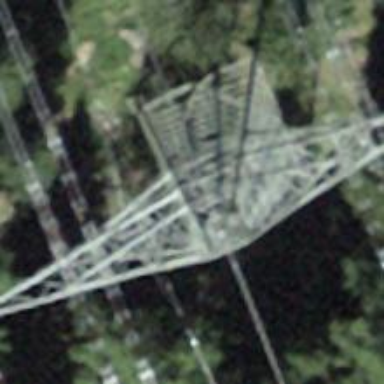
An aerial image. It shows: Towering power structure.